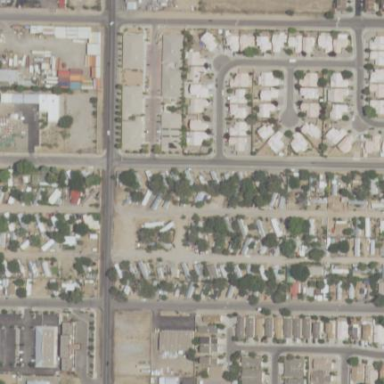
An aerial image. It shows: Residential area designated as trailer park.